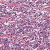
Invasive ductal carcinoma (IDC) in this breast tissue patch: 1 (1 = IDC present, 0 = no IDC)